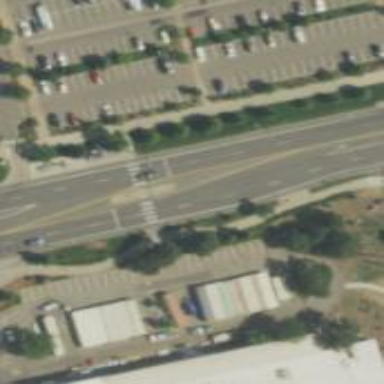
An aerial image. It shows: Marked road crossing with pedestrian island.